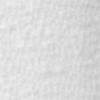
Label: no_change